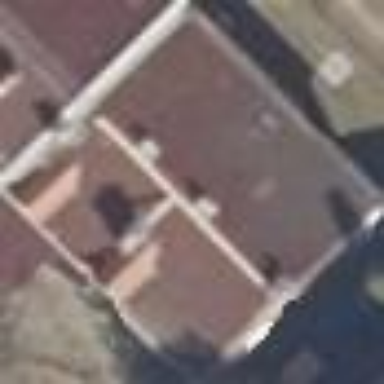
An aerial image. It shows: Gabled roofed house.